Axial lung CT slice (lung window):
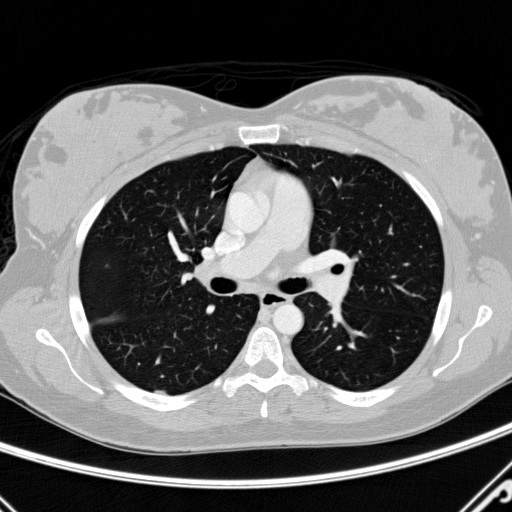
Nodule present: yes
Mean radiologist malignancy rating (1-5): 3